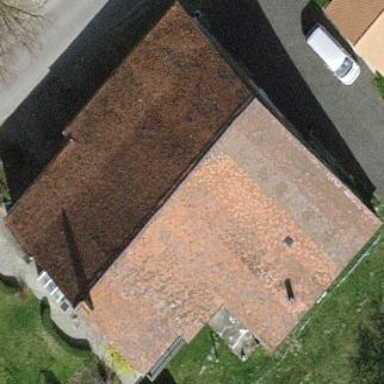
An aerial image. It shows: Simple house.